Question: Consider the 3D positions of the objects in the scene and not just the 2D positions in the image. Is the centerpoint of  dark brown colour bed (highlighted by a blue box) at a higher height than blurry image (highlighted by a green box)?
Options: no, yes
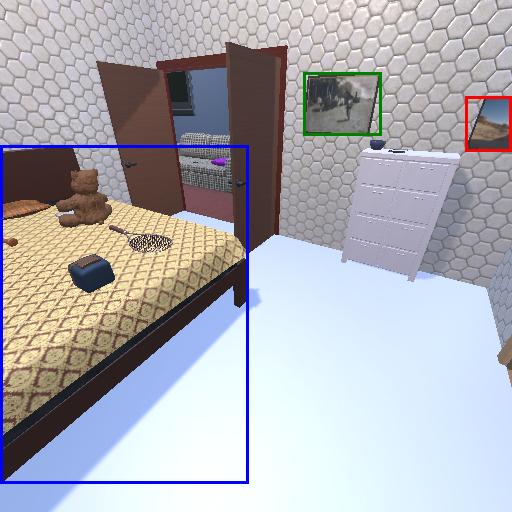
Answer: no